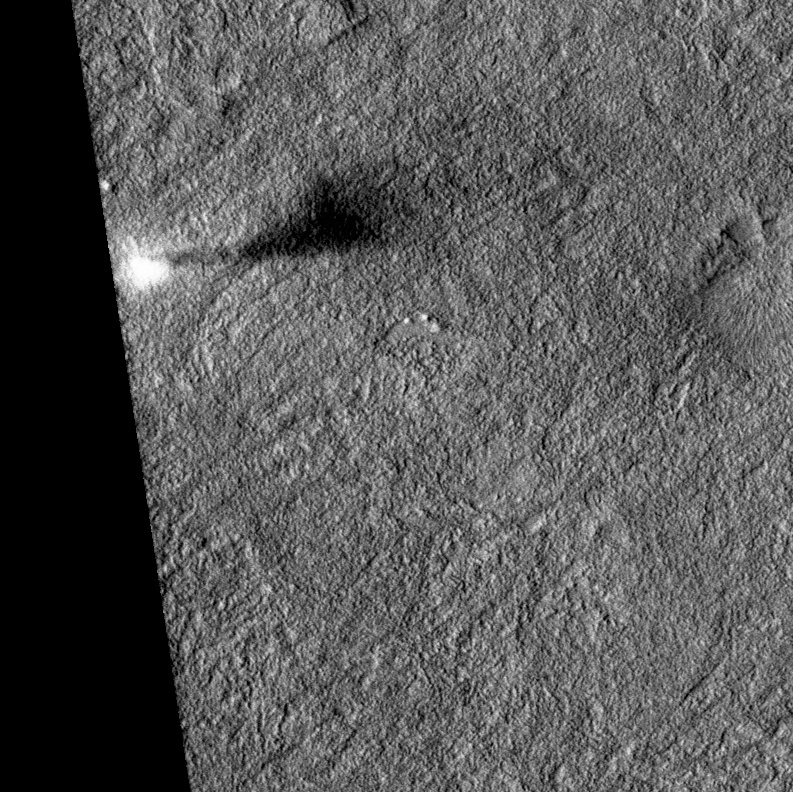
Label: dustdevil